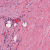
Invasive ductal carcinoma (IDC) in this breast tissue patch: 1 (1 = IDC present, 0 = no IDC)